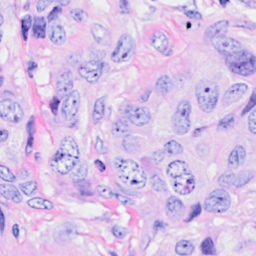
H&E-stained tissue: Breast